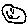
Label: smiley face